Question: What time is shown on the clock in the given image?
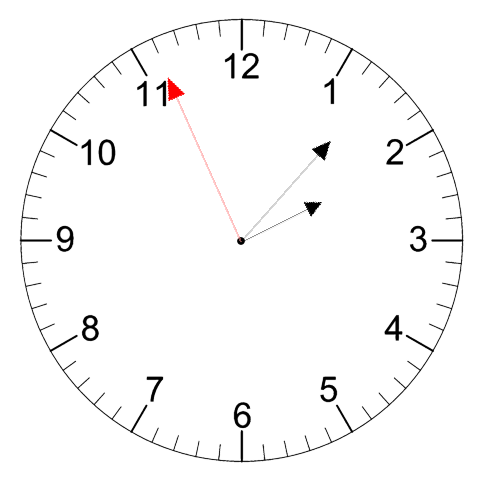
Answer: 02:06:56